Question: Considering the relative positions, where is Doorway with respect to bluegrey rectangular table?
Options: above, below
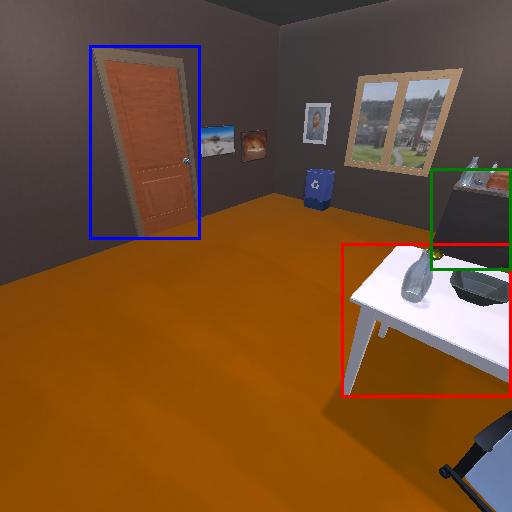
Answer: above